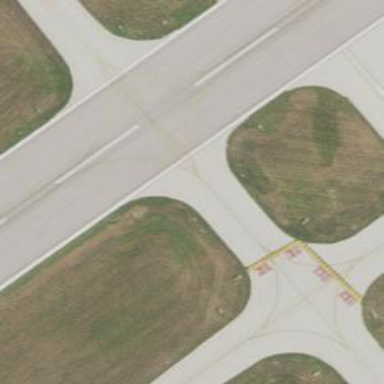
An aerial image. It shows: View of taxiway at the airport.